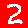
Digit: 2